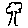
Label: tree